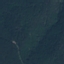
Land use / land cover: Forest